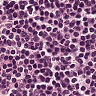
Metastatic tissue present: no